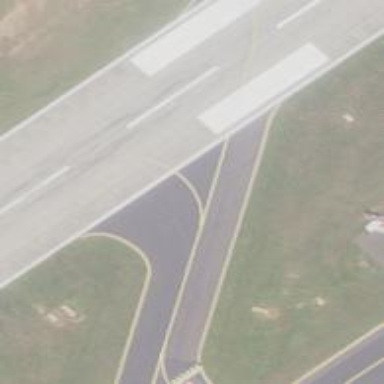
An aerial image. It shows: Image of taxiway at airport.